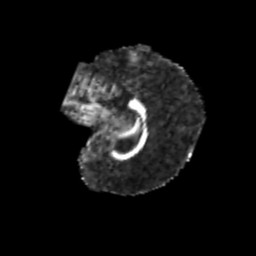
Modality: FA
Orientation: sagittal
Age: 5
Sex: female
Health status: healthy